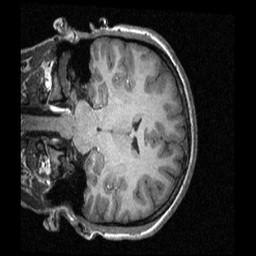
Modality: T1w
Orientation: coronal